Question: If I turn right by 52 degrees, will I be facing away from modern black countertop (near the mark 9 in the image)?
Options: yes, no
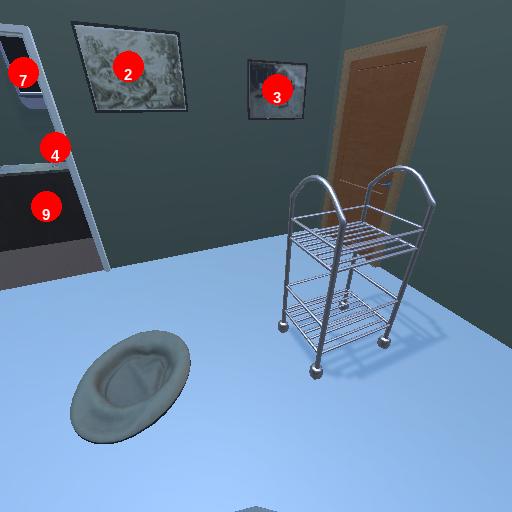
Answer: yes